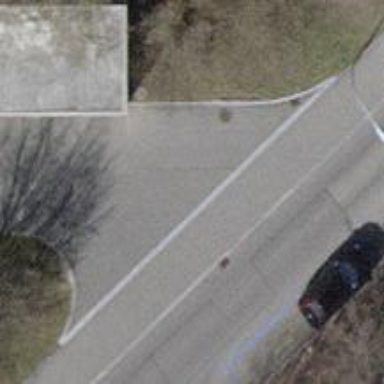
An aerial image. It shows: Unmarked crossing with traffic calming table on the road.